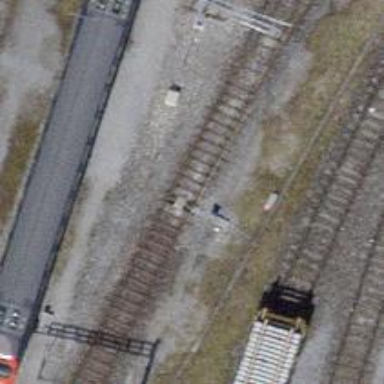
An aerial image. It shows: Railway switch.